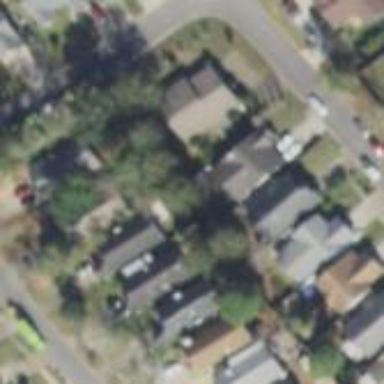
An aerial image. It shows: Residential area composed of single-family homes.